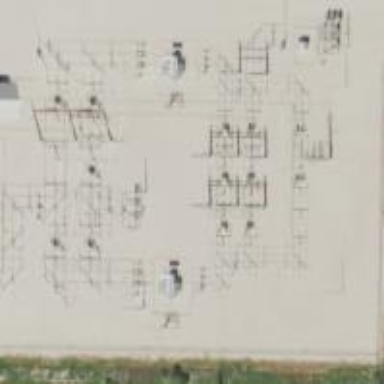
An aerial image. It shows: Switch for power supply.